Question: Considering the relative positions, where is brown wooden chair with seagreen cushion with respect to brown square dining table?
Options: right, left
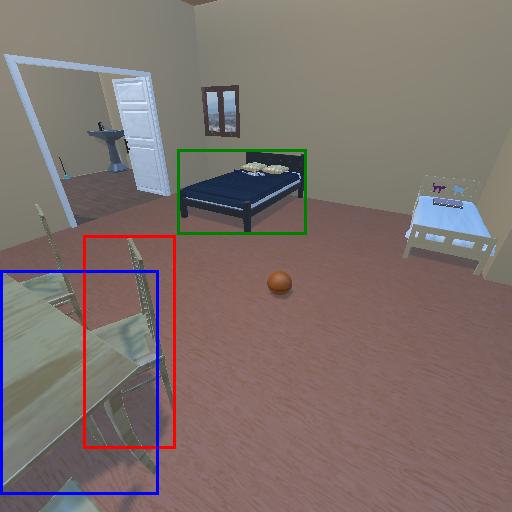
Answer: right